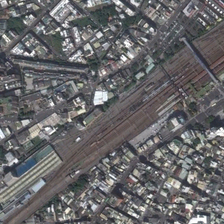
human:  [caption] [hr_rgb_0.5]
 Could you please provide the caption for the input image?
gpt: many buildings are in two sides of a railway station .

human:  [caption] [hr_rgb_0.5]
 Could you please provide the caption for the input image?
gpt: many buildings are in two sides of a railway station .

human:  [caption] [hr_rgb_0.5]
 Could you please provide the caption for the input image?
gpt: many buildings are in two sides of a railway station .

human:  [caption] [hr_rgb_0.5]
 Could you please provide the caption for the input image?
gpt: many buildings are in two sides of a railway station .

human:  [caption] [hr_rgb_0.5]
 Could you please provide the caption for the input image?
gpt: many buildings are in two sides of a railway station .